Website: lowes
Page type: customer-info-address
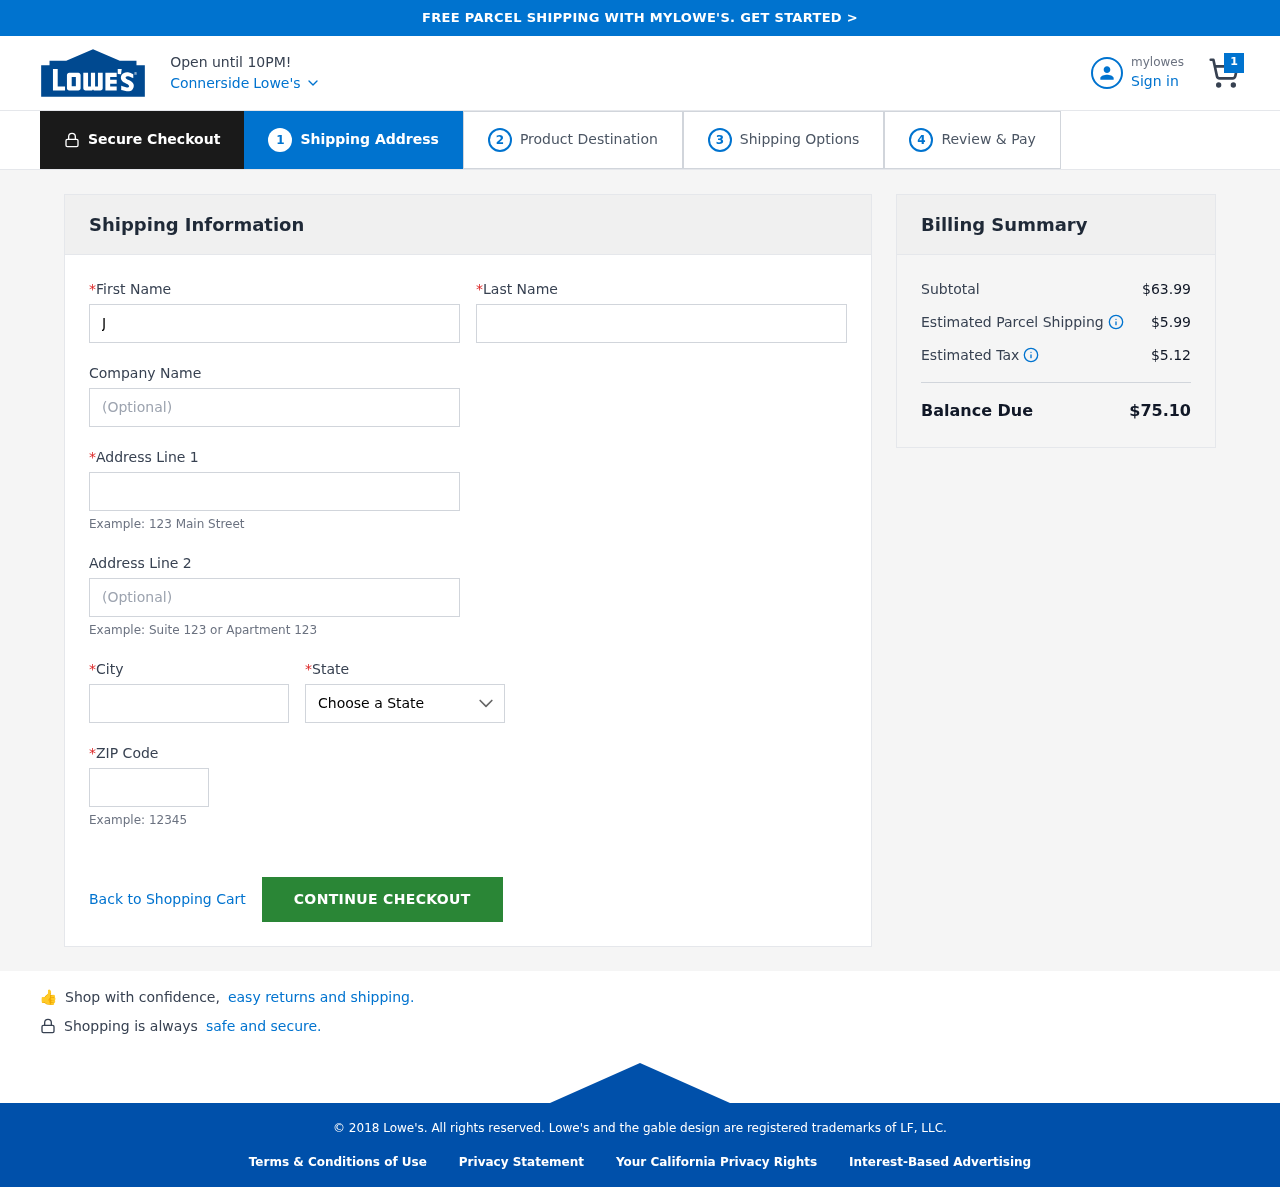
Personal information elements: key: PII_CITY
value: Connerside
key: PII_FIRSTNAME
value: Julia
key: PII_LASTNAME
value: Roberts
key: PII_POSTCODE
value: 56097
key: PII_STATE
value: Kentucky
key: PII_STREET
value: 4125 Richard Passage Apt. 371
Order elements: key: ORDER_NUM_ITEMS
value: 1
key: ORDER_SUBTOTAL
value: $63.99
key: ORDER_SHIPPING_COST
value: $5.99
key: ORDER_TAX
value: $5.12
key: ORDER_TOTAL
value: $75.10